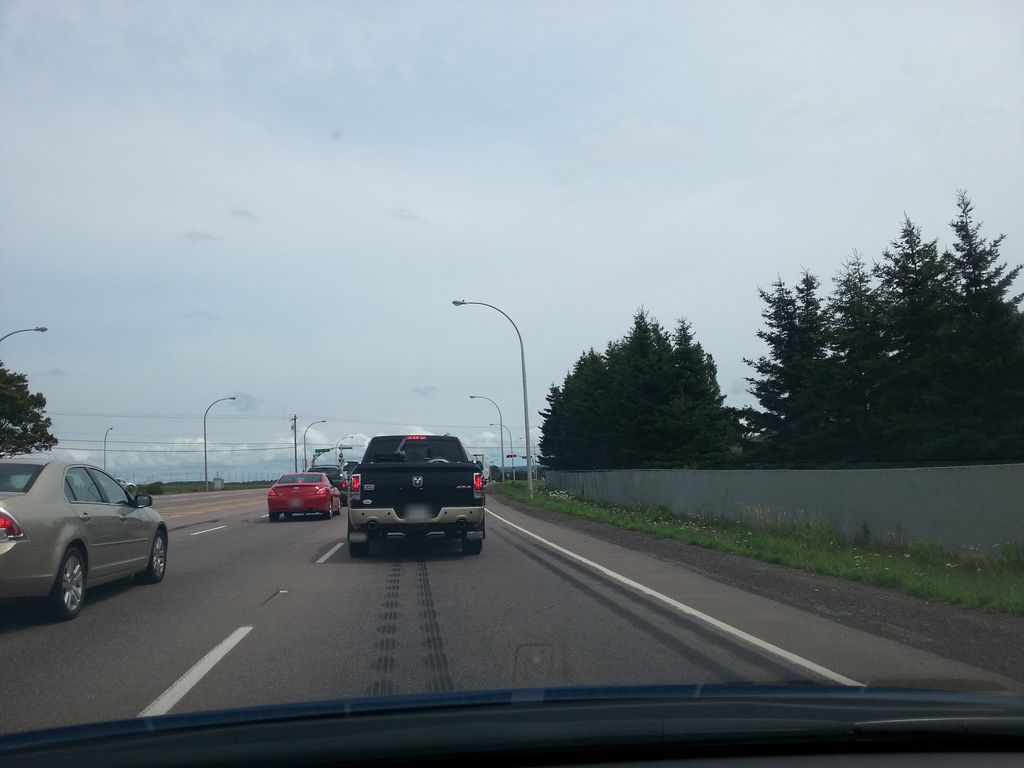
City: charlottetown